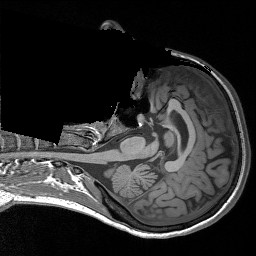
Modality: T1w
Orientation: axial